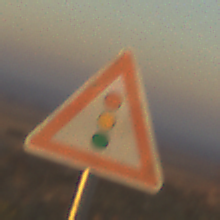
Verkehrszeichen: Lichtzeichenanlage
Umgebung: Outdoor, Nature
Tageszeit: SunriseSunset
Wetter: Clear
Licht: Natural
Jahreszeit: NotSpecified
Kontrast: HighContrast